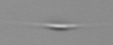
Label: Cylindrotheca_morphotype1